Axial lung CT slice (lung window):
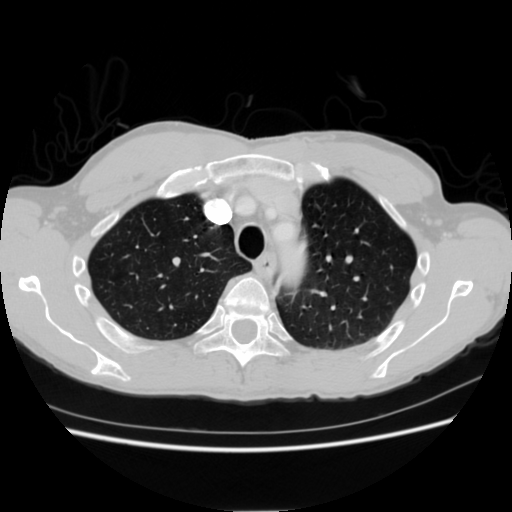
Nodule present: no